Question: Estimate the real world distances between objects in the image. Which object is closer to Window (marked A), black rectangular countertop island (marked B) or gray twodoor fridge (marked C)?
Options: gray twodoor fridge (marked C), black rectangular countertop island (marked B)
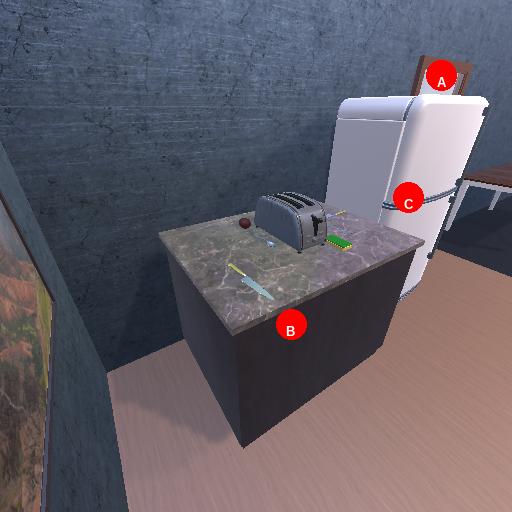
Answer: gray twodoor fridge (marked C)